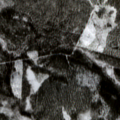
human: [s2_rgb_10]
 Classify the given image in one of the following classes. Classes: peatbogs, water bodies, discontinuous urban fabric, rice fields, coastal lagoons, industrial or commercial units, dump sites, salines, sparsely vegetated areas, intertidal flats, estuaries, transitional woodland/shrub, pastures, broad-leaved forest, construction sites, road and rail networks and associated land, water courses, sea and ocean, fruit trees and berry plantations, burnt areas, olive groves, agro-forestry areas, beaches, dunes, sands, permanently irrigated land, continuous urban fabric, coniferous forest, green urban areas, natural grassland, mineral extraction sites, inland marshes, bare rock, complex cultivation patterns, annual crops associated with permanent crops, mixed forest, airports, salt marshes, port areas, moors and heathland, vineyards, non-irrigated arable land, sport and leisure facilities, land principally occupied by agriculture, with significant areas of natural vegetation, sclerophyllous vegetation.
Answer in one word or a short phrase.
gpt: coniferous forest